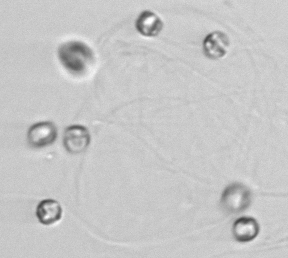
Label: Thalassiosira_sp_aff_mala